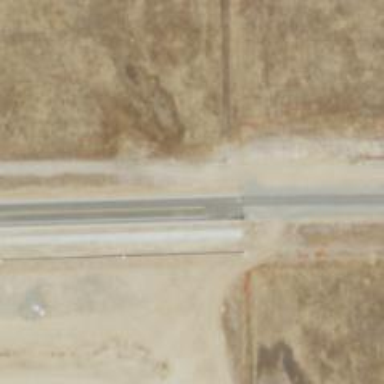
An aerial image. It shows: Service road.